Field crop: maize
Growth stage: 2
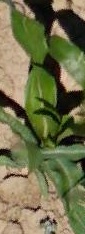
Species: maize